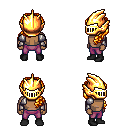
a pixel art fantasy rpg character, male body template, human, dark skin, steel arm armor, magenta pants, light blonde princess hairstyle, gold helm, black shoes, four views (front, back, left, right), 2x2 character sprite sheet, small pixel art, hard edges, no anti-aliasing